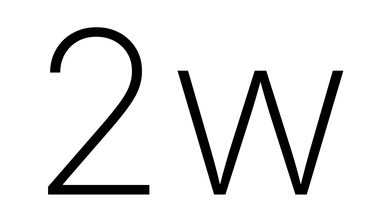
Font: Inter_ExtraLight